Aerial crown-view tile of a tropical tree (Barro Colorado Island, Panama), acquired 20250818:
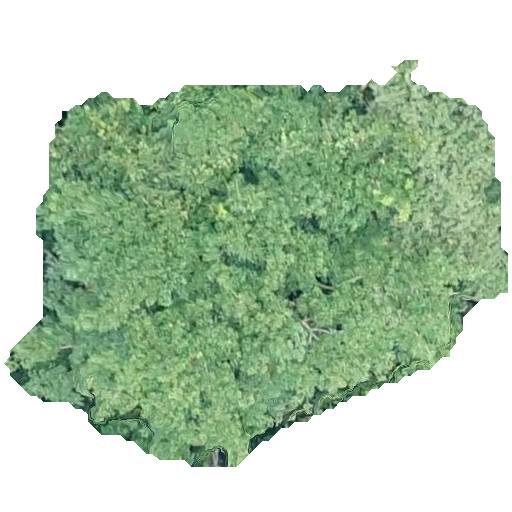
Species: Hura crepitans
GBIF accepted scientific name: Hura crepitans
Crown area: 207.411 m²